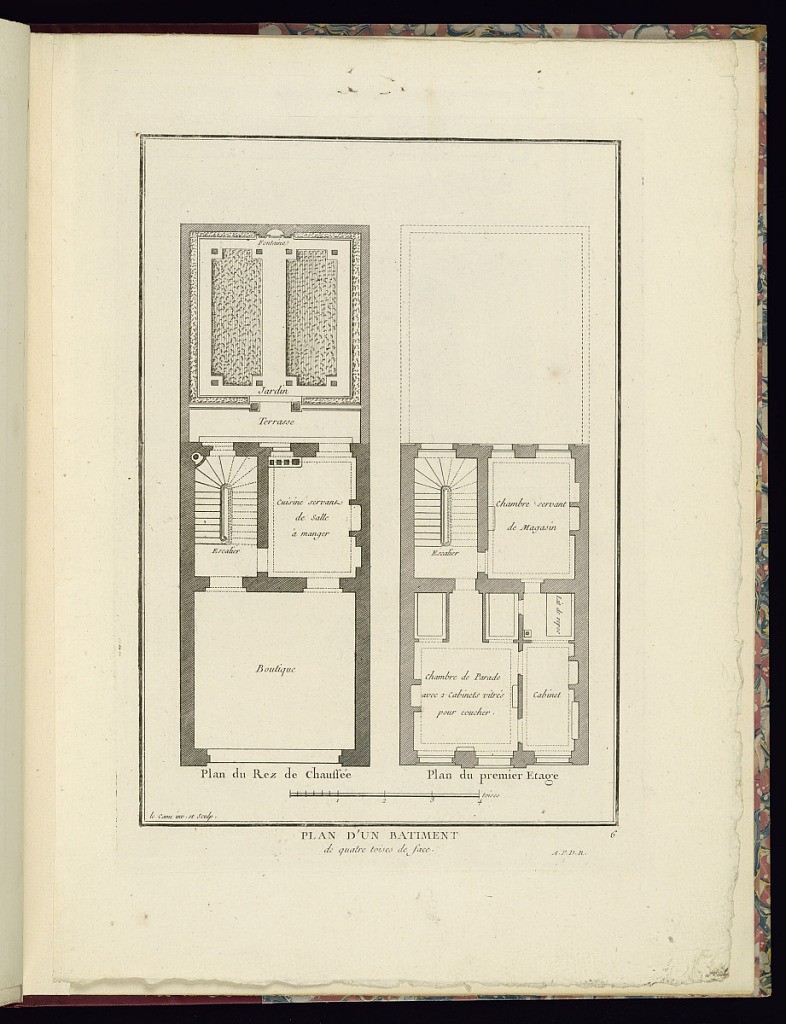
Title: Plan d'un batiment de quatre toises de face
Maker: A. Le Canu, French, active 1746 – 1768
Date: ca. 1762
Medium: Etching and engraving on paper
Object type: Print
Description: An architectural plan for the ground floor and first floor of a building. The building is two rooms deep with a staircase. The ground floor rooms include a boutique and dining room and the first floor includes a shop, bedroom and cabinet, along with smaller adjacent spaces between the rooms. The plan is framed in black with a scale and the title lettered below. The print is signed by the designer in the lower left corner with the plate mark in the lower right corner.